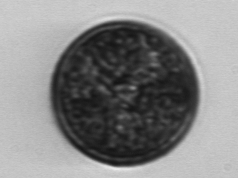
Label: Coscinodiscus